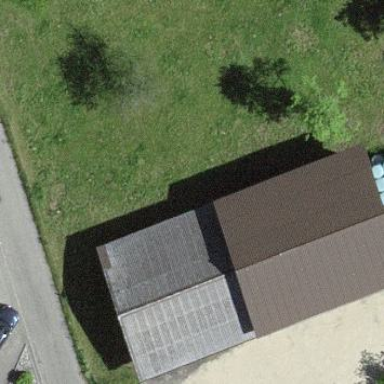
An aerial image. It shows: Shed building.